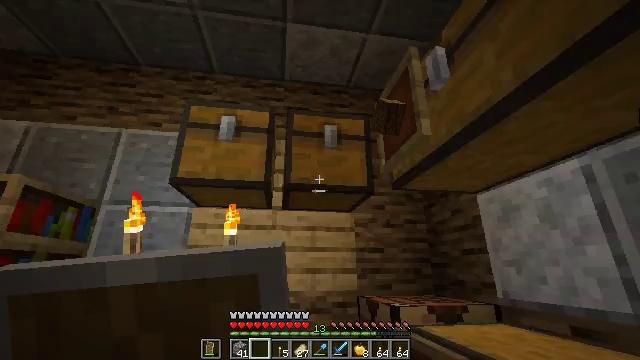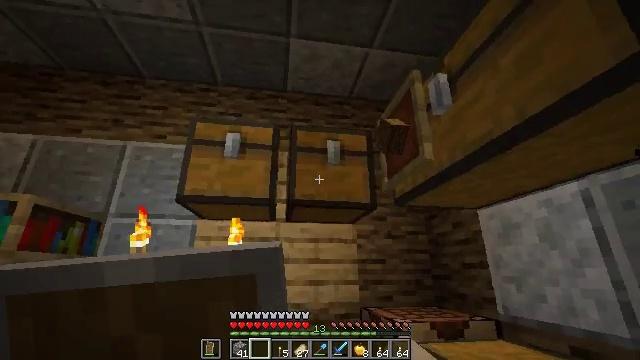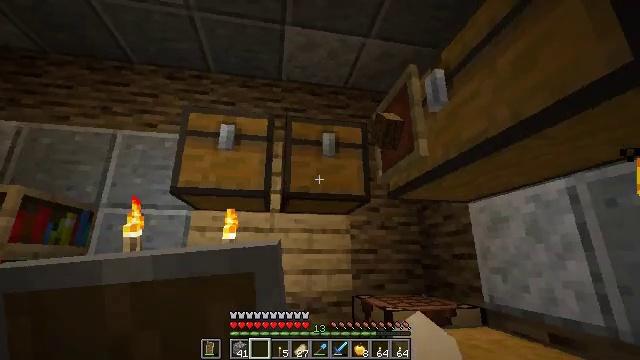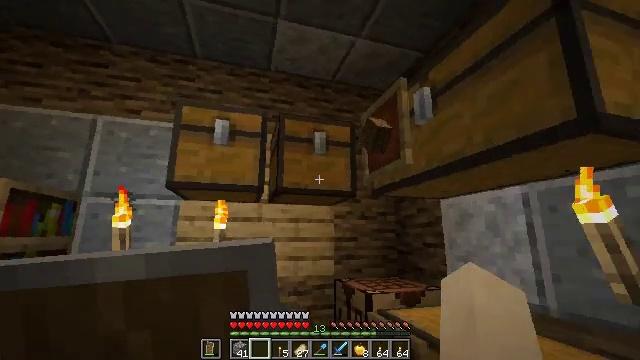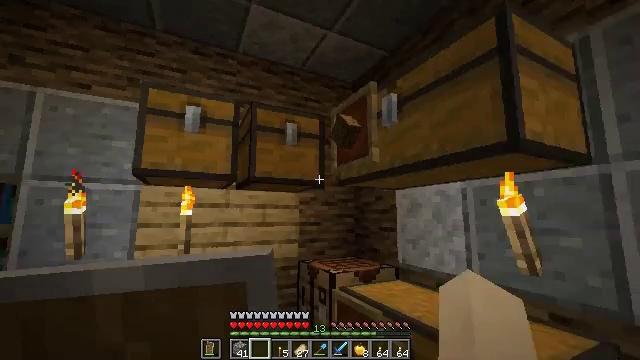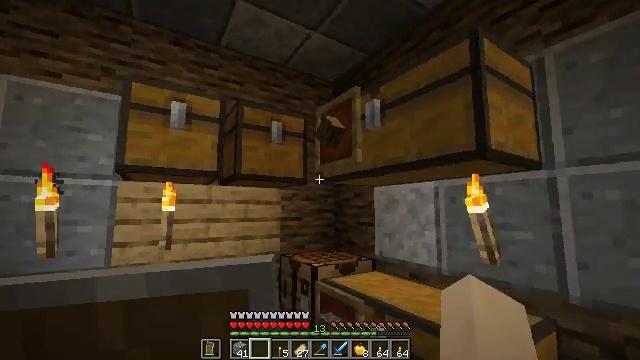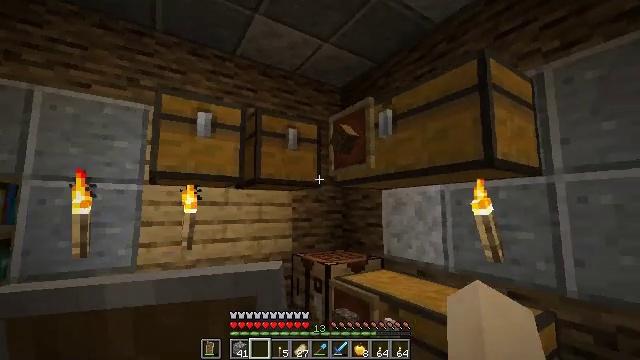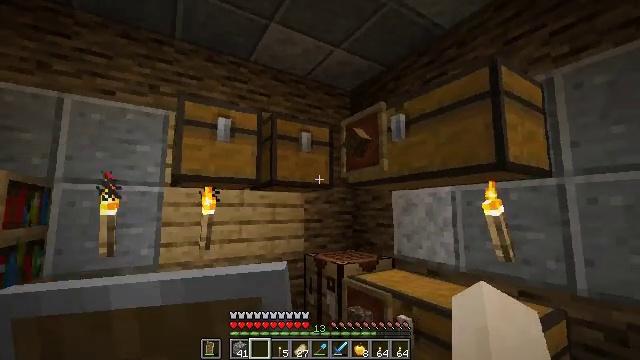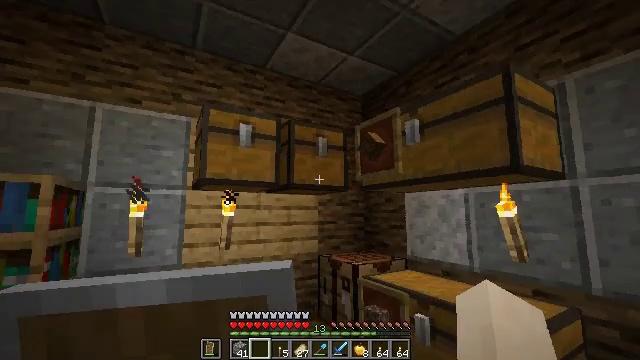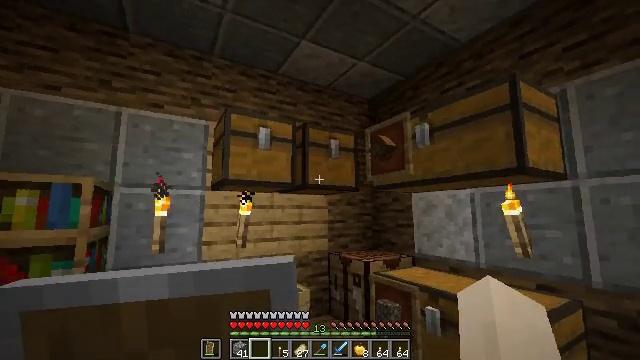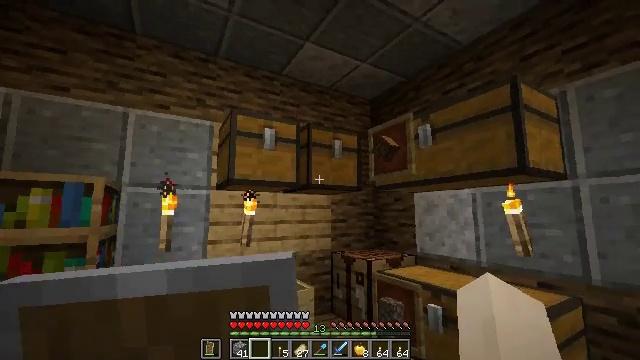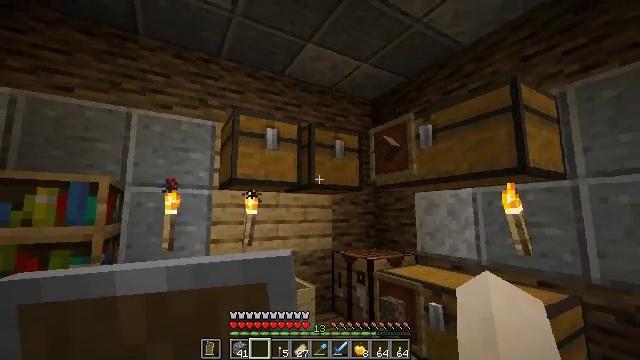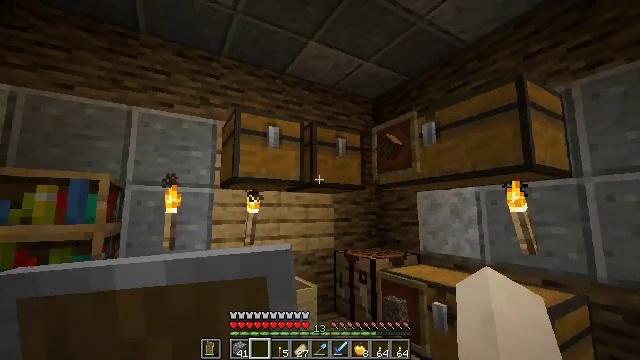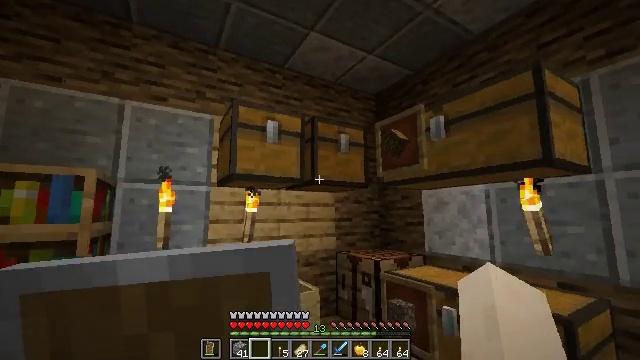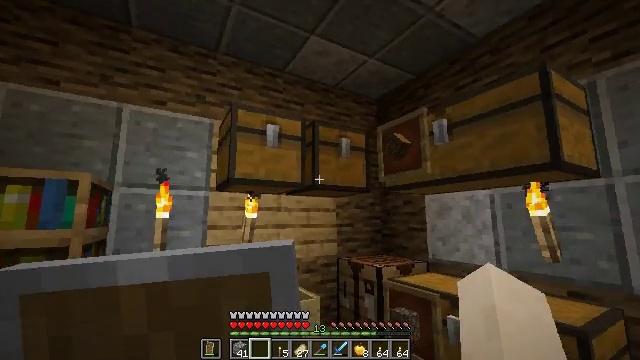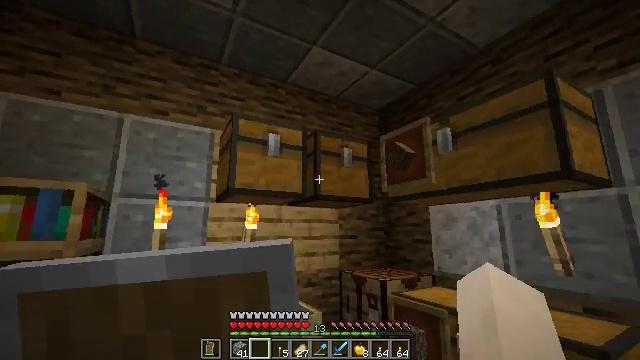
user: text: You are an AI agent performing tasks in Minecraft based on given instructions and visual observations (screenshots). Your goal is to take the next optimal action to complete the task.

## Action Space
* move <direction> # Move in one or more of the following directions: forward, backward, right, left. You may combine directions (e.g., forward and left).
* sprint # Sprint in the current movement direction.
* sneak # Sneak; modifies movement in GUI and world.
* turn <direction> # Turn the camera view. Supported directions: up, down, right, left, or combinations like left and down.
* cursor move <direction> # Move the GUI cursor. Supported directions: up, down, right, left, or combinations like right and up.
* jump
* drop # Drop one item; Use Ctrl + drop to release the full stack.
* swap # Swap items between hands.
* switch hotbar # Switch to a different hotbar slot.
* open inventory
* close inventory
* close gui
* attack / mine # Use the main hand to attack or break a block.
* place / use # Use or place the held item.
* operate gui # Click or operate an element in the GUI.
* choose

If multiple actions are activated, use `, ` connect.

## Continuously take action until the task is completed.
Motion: motion action
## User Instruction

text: Gather the chest from its place.
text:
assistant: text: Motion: move back and move left
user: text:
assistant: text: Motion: move back and move left, turn right and down
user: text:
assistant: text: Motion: move back and move left, turn right and down
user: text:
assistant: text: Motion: move back and move left, turn right and down
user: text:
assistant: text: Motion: move back and move left, turn right and down
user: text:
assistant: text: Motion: move back and move left
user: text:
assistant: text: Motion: move back and move left, turn left
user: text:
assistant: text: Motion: move back and move left, turn left
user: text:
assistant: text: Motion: no_op
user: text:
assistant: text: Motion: no_op
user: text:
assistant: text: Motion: no_op
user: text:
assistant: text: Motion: move forward
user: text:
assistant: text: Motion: move forward
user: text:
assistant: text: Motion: turn up
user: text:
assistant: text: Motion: turn up
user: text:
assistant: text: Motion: turn left
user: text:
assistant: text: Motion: move right, turn left and up
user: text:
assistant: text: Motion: move forward and move right, turn left
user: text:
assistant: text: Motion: move forward and move right
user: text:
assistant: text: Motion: move forward and move right
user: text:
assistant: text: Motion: no_op
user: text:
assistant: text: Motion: turn right and up
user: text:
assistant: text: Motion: turn right and up
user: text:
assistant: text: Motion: turn right
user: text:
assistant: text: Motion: turn right
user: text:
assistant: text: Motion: no_op
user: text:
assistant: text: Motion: open inventory
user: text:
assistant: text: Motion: open inventory
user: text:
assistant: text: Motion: open inventory
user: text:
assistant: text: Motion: cursor move right and down